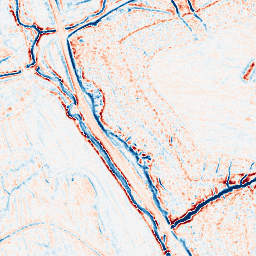
Category: edge_preserving
Decomposition family: bilateral
Decomposition parameters: d: 9
sigma_color: 75
sigma_space: 150
Upsampling method: quintic
Upsampling parameters: scale: 4
Upsampling scale: 4